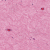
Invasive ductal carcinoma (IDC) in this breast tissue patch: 0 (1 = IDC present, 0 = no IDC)